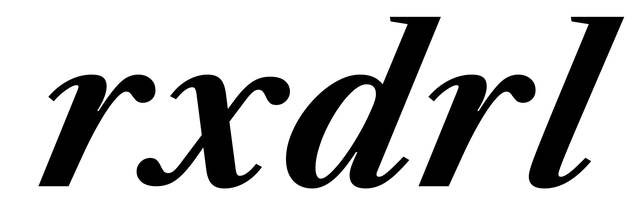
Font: LibreCaslonText-Italic_Bold_Italic